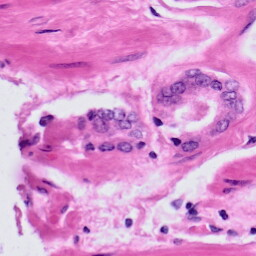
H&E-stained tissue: Prostate